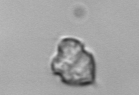
Label: Protoperidinium